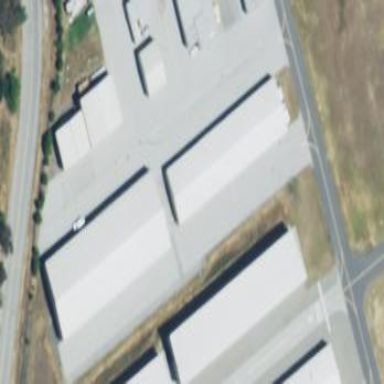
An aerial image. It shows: Hangar building at the airport.